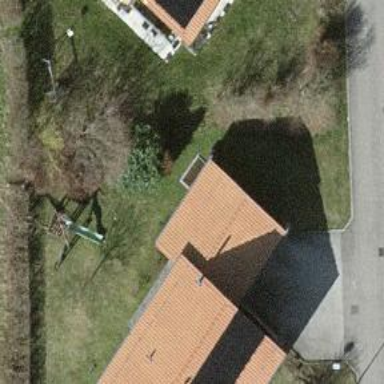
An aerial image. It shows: Garage.